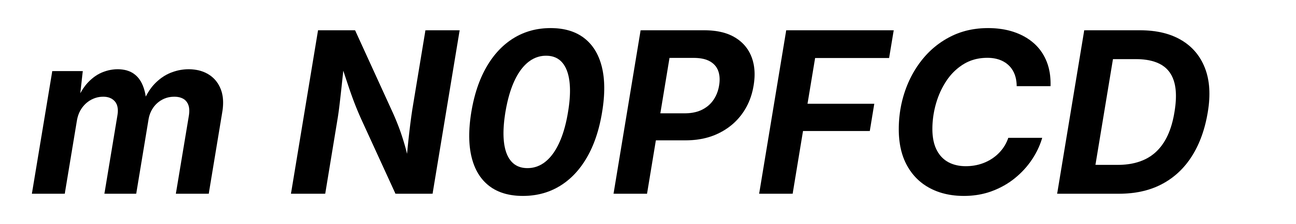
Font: Inter-Italic_Bold_Italic